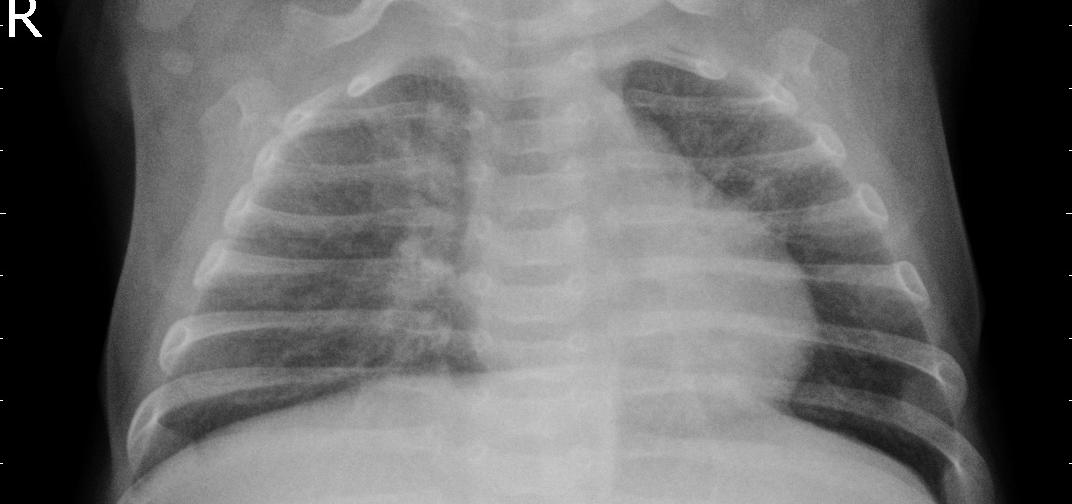
Diagnosis: PNEUMONIA